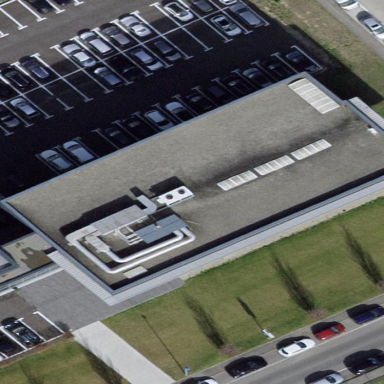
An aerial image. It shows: Building.